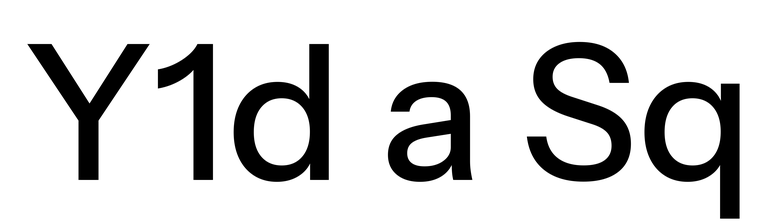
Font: InstrumentSans_Medium